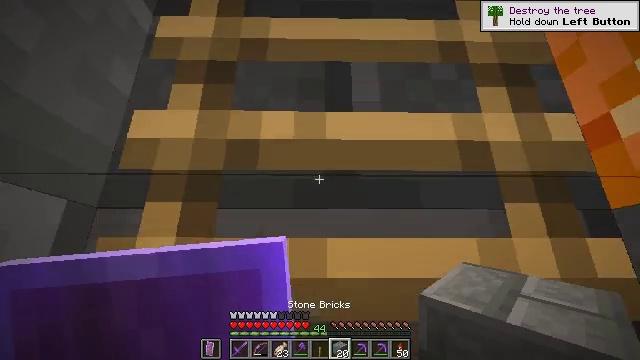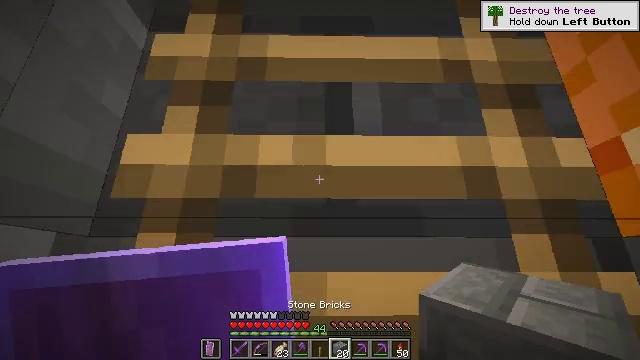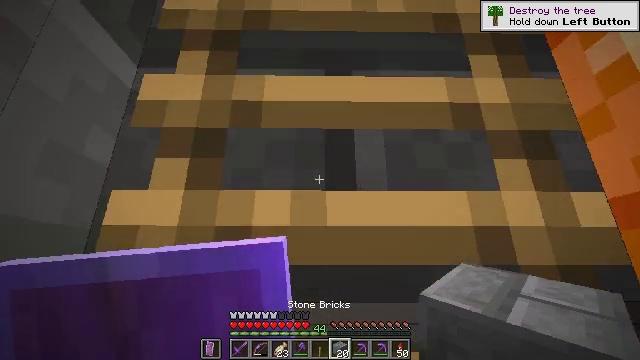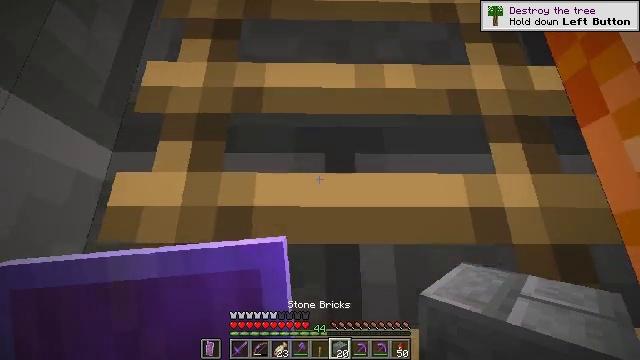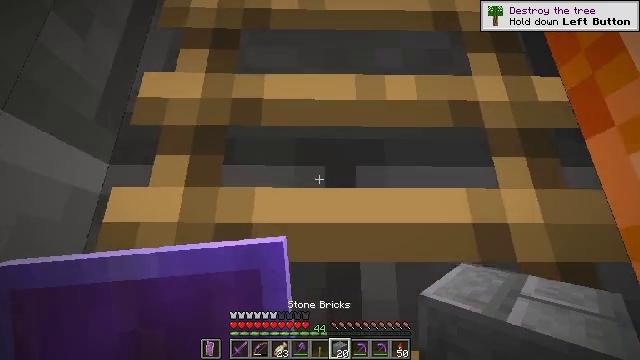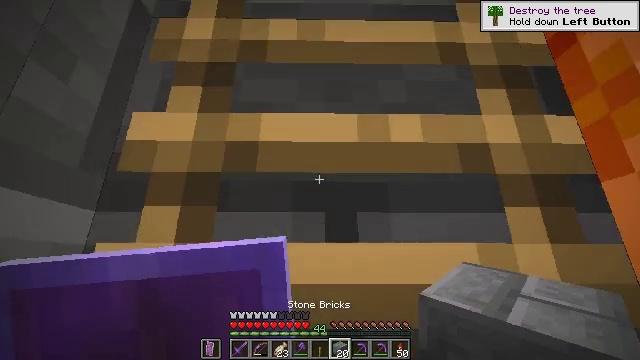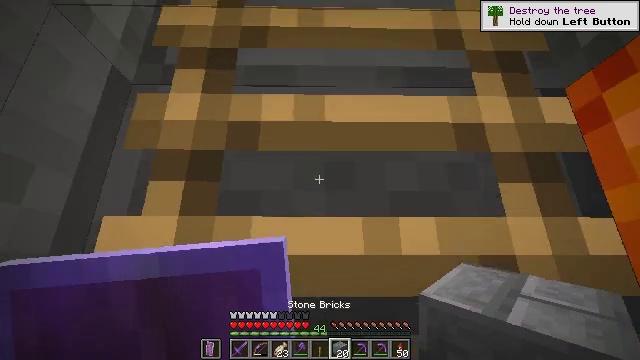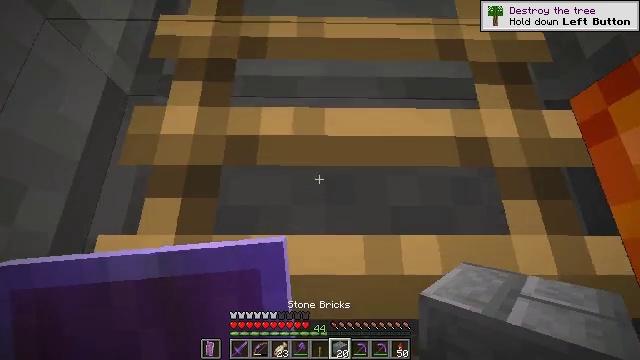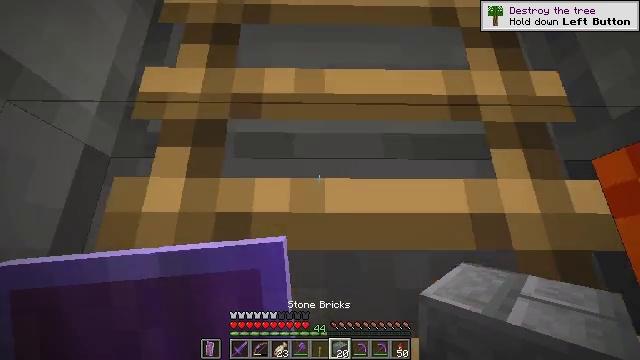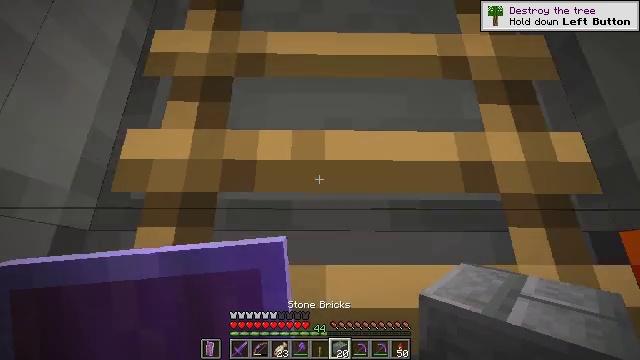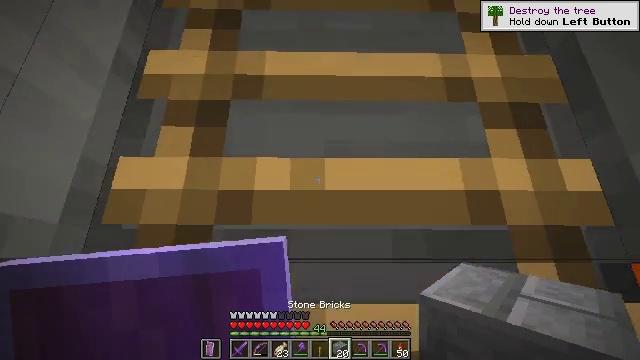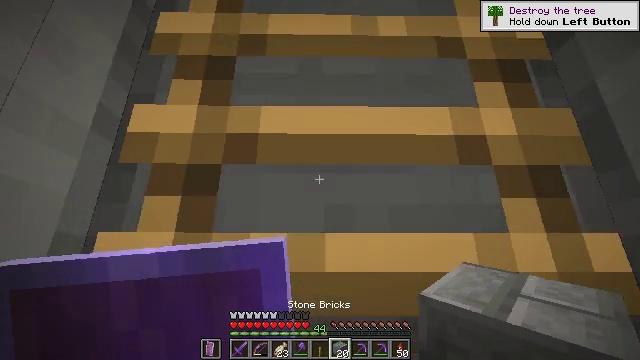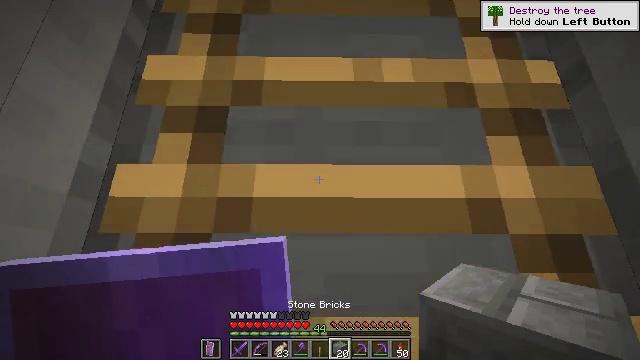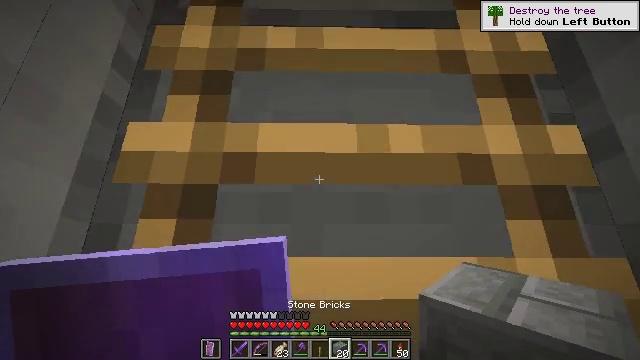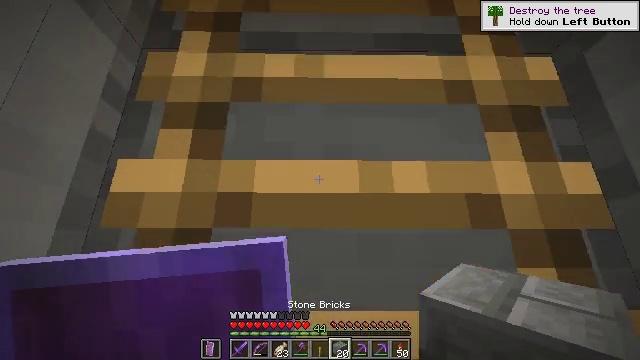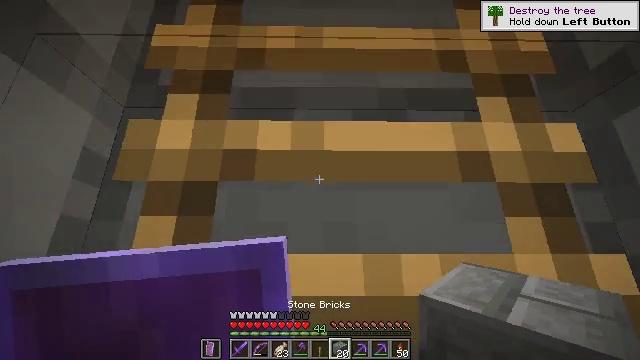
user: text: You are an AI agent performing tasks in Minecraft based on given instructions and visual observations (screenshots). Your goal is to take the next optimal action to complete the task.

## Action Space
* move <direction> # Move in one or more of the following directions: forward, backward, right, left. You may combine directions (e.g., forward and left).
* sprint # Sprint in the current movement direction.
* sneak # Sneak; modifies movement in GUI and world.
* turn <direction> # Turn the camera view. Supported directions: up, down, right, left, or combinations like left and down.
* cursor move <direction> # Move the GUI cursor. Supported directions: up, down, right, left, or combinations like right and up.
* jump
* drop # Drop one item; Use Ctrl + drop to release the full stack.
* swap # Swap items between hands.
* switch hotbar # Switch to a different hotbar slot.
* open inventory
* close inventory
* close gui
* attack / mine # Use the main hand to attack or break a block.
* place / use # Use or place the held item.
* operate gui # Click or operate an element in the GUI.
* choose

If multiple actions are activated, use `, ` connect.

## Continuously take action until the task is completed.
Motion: motion action
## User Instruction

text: craft item air
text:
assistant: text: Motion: move forward, sprint, jump
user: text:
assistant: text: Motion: move forward, sprint, jump
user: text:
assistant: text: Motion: move forward, sprint, jump
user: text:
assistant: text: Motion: move forward, sprint, jump
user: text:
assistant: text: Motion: move forward, sprint, jump
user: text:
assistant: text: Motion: move forward, sprint, jump
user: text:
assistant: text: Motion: move forward, sprint, jump
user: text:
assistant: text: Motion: move forward, sprint, jump
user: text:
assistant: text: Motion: move forward, sprint, jump
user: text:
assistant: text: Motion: move forward, sprint, jump
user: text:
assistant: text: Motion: move forward, sprint, jump
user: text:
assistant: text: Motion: move forward, sprint, jump
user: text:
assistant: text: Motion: move forward, sprint, jump
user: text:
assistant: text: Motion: move forward, sprint, jump
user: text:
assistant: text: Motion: move forward, sprint, jump
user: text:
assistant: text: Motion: move forward, sprint, jump
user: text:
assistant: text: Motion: move forward, sprint, turn down, jump
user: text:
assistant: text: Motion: move forward, sprint, turn right and down, jump
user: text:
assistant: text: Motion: move forward, sprint, turn down, jump
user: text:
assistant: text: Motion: move forward, sprint, turn down, jump
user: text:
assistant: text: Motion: move forward, sprint, turn down, jump
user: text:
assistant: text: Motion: move forward, sprint, turn down, jump
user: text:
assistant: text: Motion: move forward, sprint, turn down, jump
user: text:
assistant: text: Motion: move forward, sprint, turn down, jump
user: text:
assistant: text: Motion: move forward, sprint, turn down, jump
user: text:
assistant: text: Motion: move forward, sprint, jump
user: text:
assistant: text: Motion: move forward, sprint, jump
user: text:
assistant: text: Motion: move forward, sprint, jump
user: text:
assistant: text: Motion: move forward, sprint, jump
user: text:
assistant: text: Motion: move forward, sprint, jump